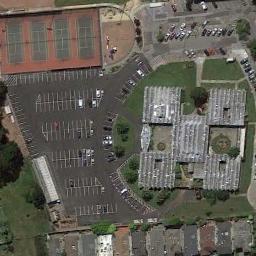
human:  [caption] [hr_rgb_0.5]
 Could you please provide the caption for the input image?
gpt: The tennis court is next to some buildings and parking lot .

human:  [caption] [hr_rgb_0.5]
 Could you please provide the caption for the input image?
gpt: There is a large parking lot next to the tennis court .

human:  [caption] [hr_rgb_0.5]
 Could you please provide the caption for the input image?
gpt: There is a small tennis court in the lower right corner .

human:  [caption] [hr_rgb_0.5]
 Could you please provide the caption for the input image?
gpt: There are many buildings of different shapes beside the tennis courts .

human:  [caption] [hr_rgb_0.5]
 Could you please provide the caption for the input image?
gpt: There are some cars on the parking lots beside the tennis courts .